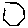
Label: hexagon